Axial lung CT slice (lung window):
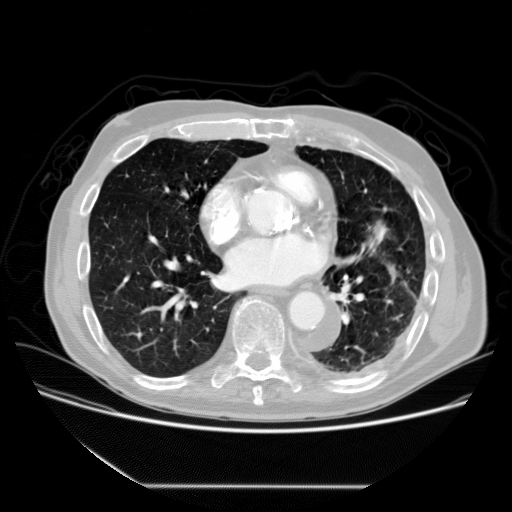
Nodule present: no